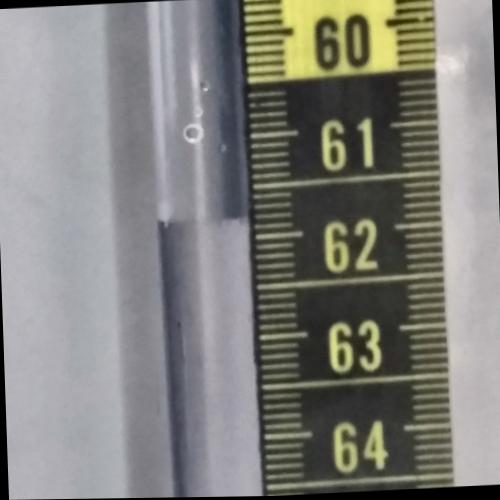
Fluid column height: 61.8 cm